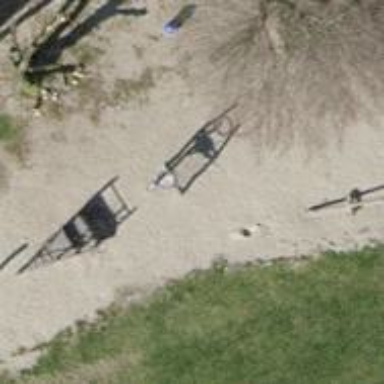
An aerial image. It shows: Playground structure.